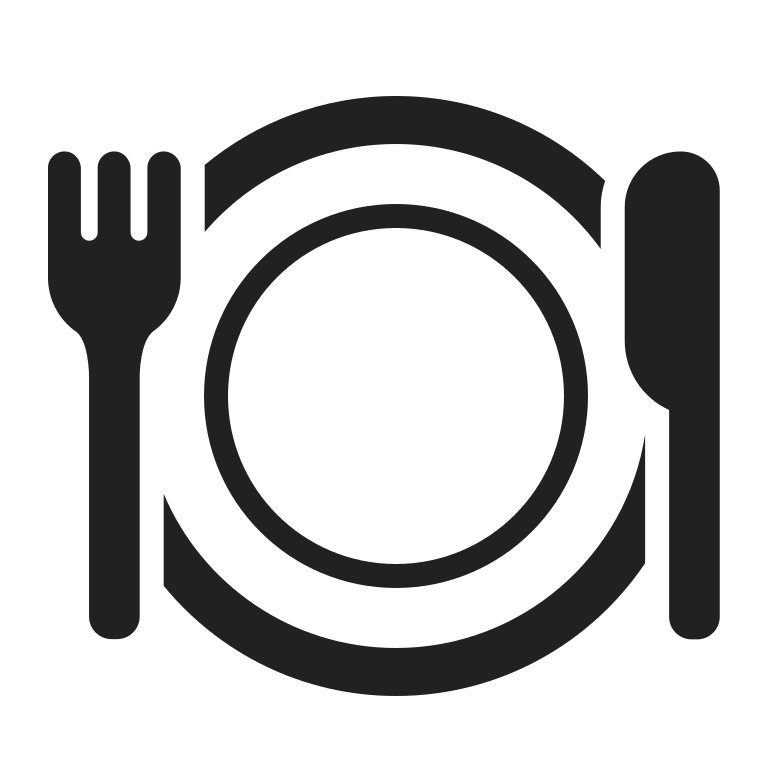
fork and knife with plate high contrast